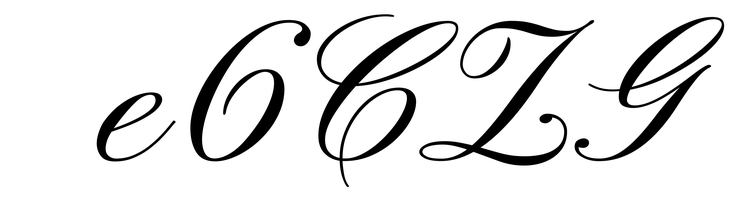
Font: PinyonScript-Regular